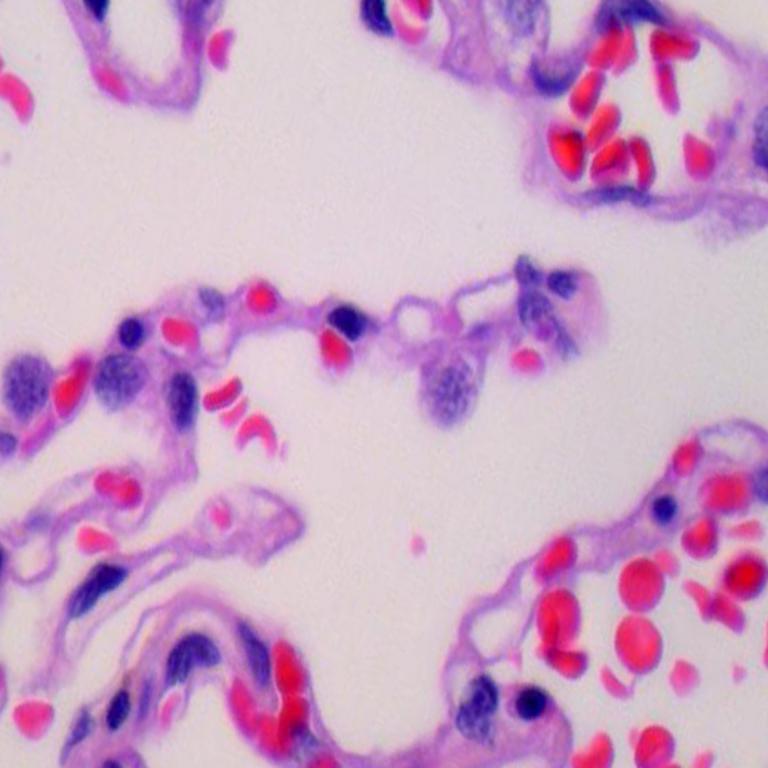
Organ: lung
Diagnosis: benign